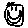
Label: smiley face